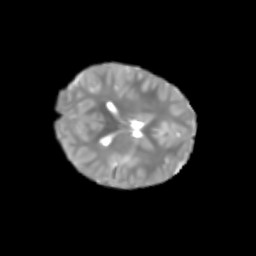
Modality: T2w
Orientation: axial
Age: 6
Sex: male
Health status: healthy